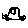
Label: car